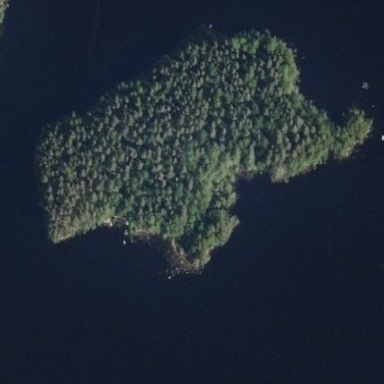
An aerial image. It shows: Islet.